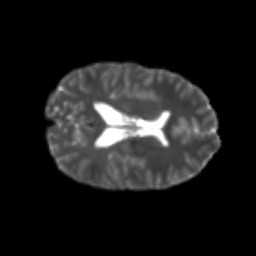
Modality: T2w
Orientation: axial
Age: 21
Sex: male
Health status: healthy
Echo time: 0.074 s